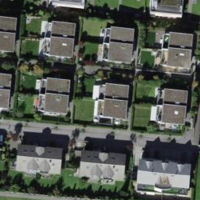
EUNIS habitat code: 54
Species observed at this site:
Linaria vulgaris